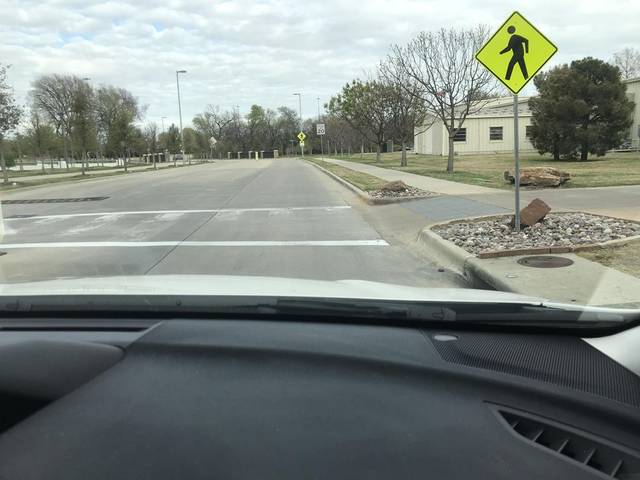
Region: United States
Coordinates: 32.991, -96.75